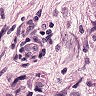
Metastatic tissue present: yes